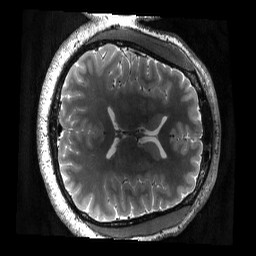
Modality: T2w
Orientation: axial
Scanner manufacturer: siemens
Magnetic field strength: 3 T
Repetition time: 3.2 s
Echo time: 0.563 s